Question: I have a problem of my dgv (C#),in fact I can't display the table "fichier" in the first 5 lignes(which is the table length).I get the result from the other side of the dgv(when i place the cursor,like a have a double of the dgv => the first five lines are empty but the other side when I move the cursor the data is displayed).I don't know where the problem is.
this is my code (the table should be appear when the form loads):
'''
using System;
using System.Data;
using System.Windows.Forms;
using System.Data.SqlClient;
namespace WindowsFormsApplication1
{
public partial class Form1 : Form
{
SqlConnection con;
SqlDataAdapter dr;
DataSet ds = new DataSet();
string pat, req;
public Form2()
{
try{
pat = "Data Source=.\SQLEXPRESS;AttachDbFilename=C:\Documents and Settings\Administrateur\Bureau\Copie de WindowsFormsApplication1\WindowsFormsApplication1\AppData\Main.mdf;Integrated Security=True;User Instance=True";
req = "SELECT * FROM fichier";
con = new SqlConnection(pat);
con.Open();
dr = new SqlDataAdapter(req, con);
dr.Fill(ds, "fichier");
}
catch (Exception e) { MessageBox.Show("database not find", e.Message); }
InitializeComponent();
panel2.Hide();
affich();
}
private void affich()
{
// MessageBox.Show(""+sTable.Rows.Count); //the result is 5
// MessageBox.Show(""+sTable.Rows[0][0].ToString()); //the result is 11
dataGridView1.DataSource = ds.Tables["fichier"];
}
'''
this is the result in the dgv when the form loads (before) and after the cursor's deplacement:

thanks for any help :)
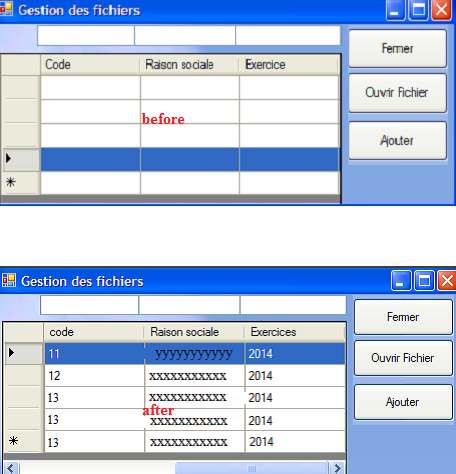
Answer: Try to add one of these lines right after you call "affich()" in your Form2() constructor...
Either
'dataGridView1.AutoResizeColumns( DataGridViewAutoSizeColumnsMode.AllCellsExceptHeader);'
or
'dataGridView1.Update();'